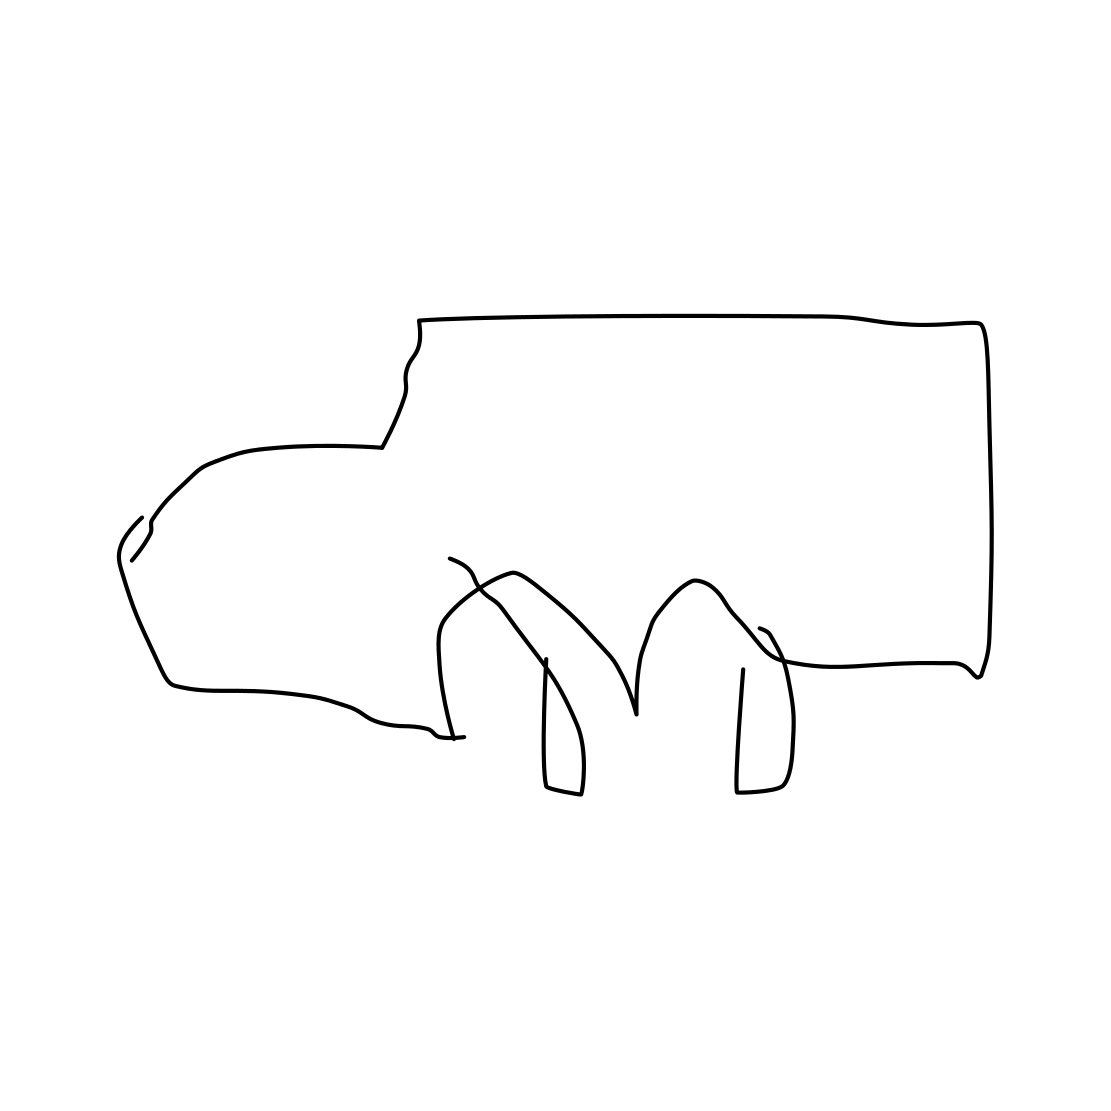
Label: car (sedan)